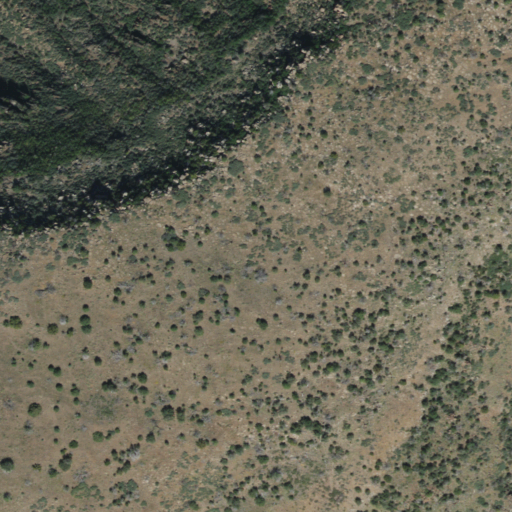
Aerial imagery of ridge(s) in Arizona named Rugged Mesa containing shrub and evergreen forest